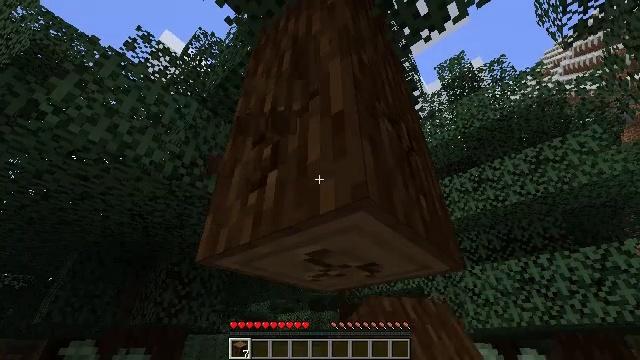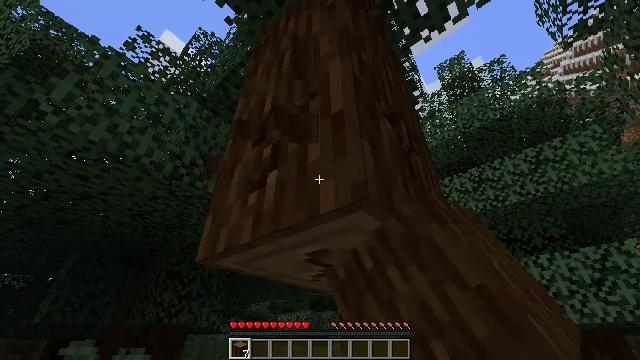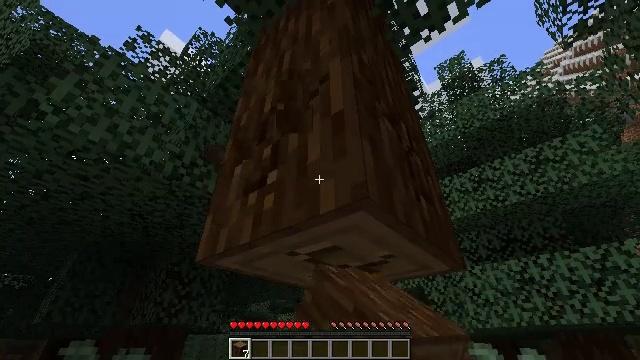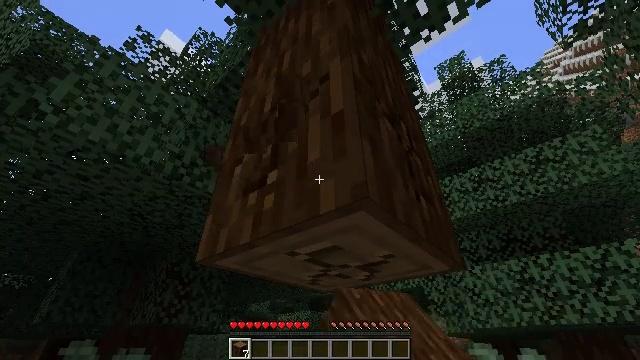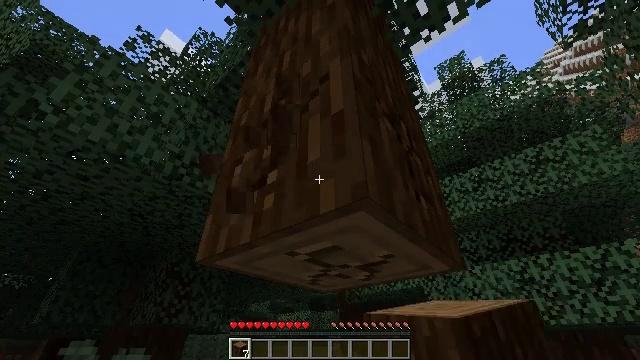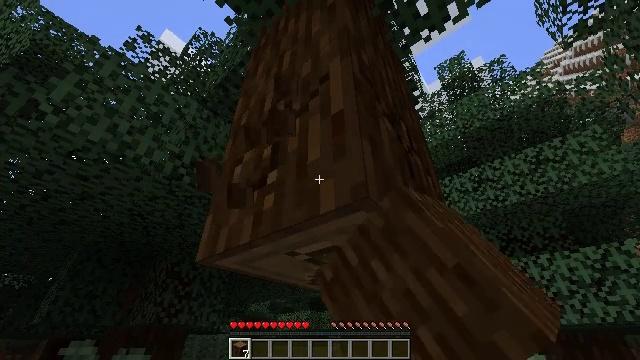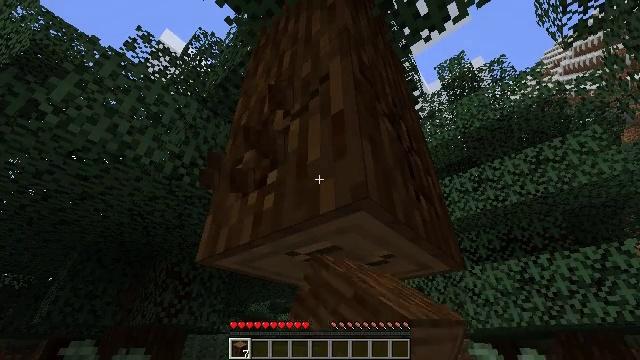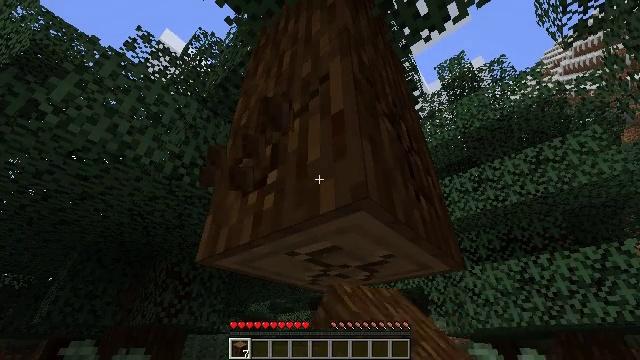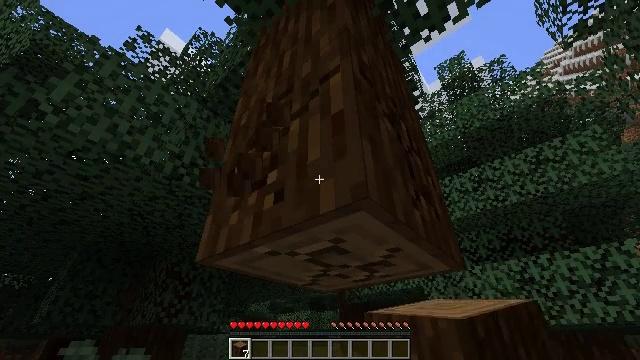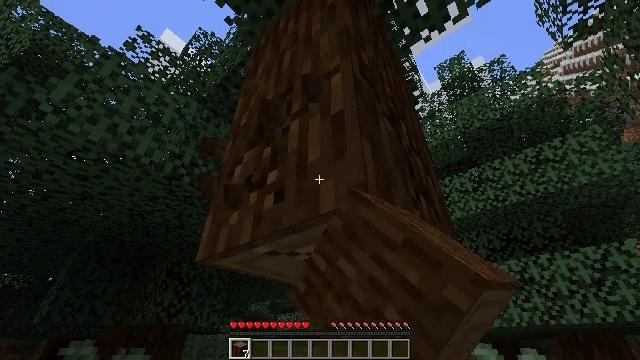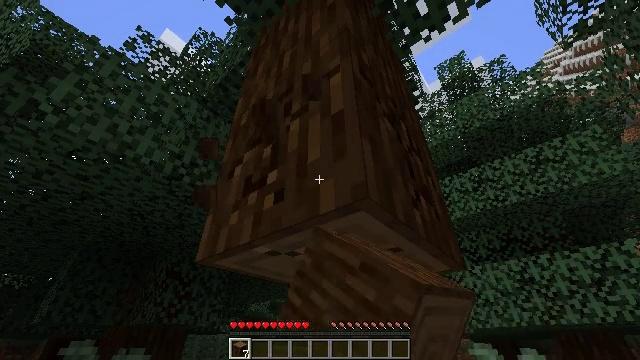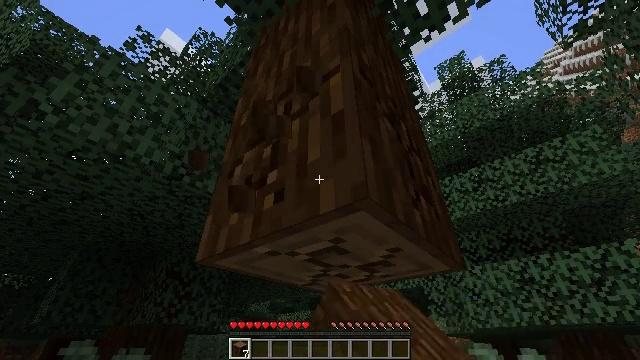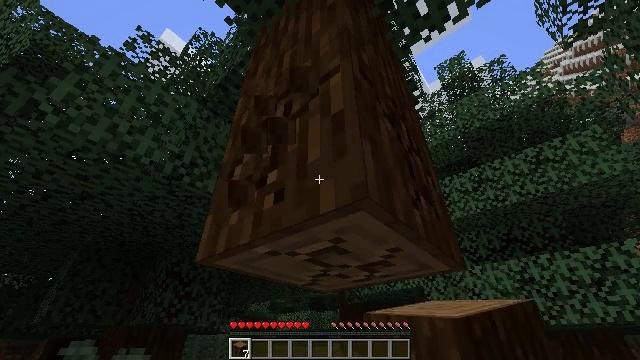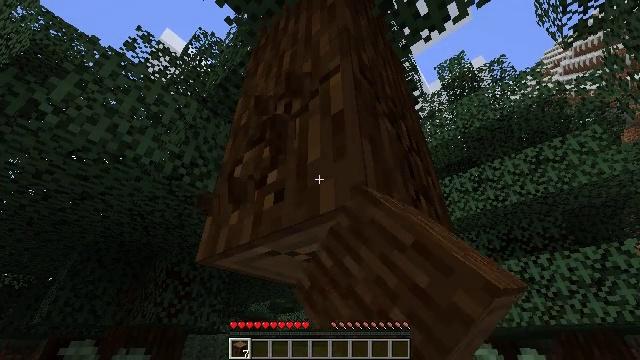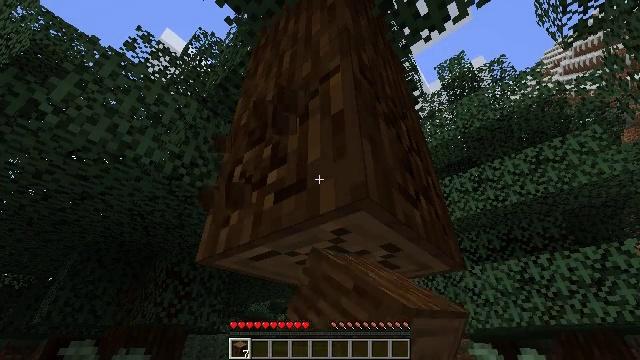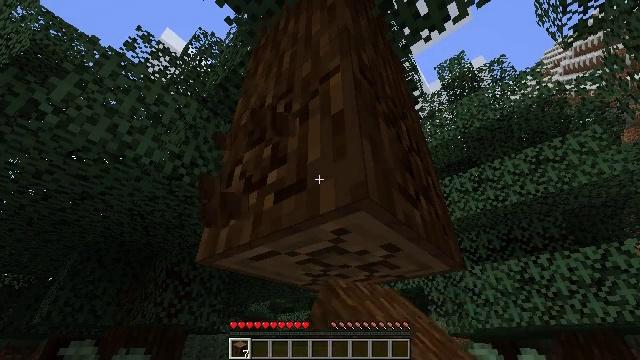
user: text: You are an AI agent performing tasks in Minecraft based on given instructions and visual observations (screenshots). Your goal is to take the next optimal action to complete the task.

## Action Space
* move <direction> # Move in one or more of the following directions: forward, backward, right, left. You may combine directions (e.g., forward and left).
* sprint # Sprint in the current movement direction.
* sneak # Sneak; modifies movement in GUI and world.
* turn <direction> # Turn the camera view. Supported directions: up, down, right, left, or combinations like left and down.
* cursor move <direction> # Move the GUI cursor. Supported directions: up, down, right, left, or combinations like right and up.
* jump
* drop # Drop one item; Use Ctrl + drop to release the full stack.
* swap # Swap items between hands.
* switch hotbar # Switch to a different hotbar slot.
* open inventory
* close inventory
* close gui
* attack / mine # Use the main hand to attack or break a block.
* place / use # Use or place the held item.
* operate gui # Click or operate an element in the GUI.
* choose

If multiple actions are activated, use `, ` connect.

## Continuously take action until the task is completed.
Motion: motion action
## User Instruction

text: Break the spruce log from the tree.
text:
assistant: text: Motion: attack / mine
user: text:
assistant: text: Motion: attack / mine
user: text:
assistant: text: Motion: attack / mine
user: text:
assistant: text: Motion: attack / mine
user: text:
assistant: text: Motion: attack / mine
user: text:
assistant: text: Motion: attack / mine
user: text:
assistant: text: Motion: attack / mine
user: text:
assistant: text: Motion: attack / mine
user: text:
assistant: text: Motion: attack / mine
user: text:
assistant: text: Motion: attack / mine
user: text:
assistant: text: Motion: attack / mine
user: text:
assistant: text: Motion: attack / mine
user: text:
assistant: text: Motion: attack / mine
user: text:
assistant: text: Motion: attack / mine
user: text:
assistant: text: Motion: attack / mine
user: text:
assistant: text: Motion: attack / mine
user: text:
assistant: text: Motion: attack / mine
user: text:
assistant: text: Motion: attack / mine
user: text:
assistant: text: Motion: attack / mine
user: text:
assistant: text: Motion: attack / mine
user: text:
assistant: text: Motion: attack / mine
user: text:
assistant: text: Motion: attack / mine
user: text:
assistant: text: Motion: attack / mine
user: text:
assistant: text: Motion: attack / mine
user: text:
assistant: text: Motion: attack / mine
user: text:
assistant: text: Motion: attack / mine
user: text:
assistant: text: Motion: attack / mine
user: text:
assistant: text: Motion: attack / mine
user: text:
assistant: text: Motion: attack / mine
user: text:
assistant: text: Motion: attack / mine